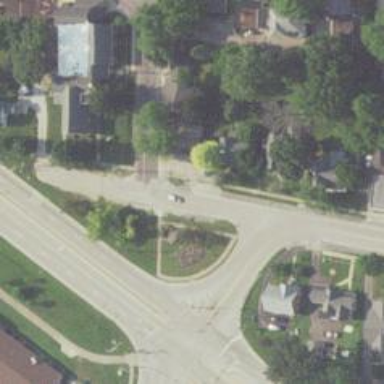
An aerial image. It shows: Residential road with sidewalk on the left.